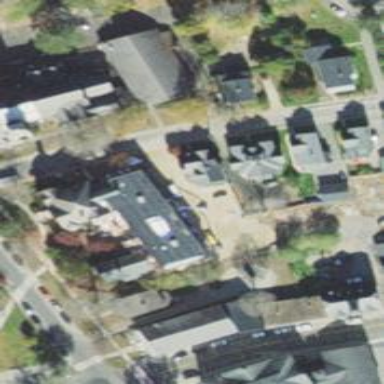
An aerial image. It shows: Public library building.